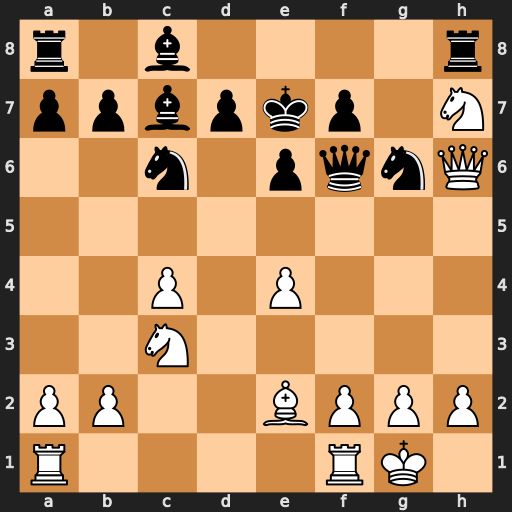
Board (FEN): r1b4r/ppbpkp1N/2n1pqnQ/8/2P1P3/2N5/PP2BPPP/R4RK1
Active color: w
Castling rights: -
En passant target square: -
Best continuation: Nxf6 Rxh6 Ng8+ Kf8 Nxh6